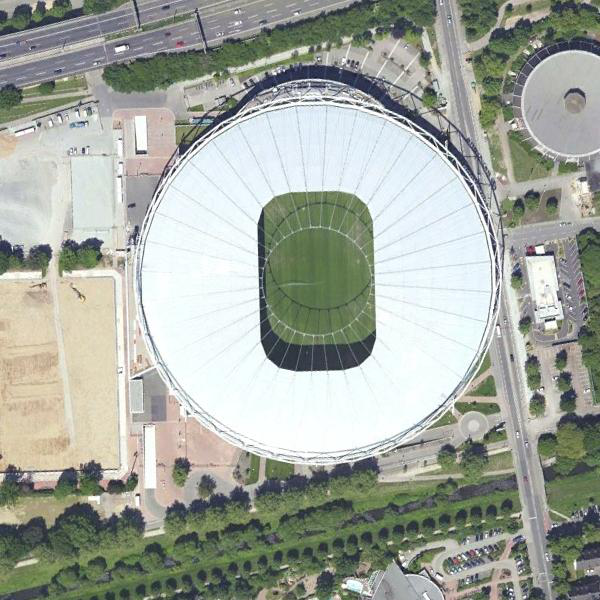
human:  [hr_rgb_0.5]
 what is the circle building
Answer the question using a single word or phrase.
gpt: stadium